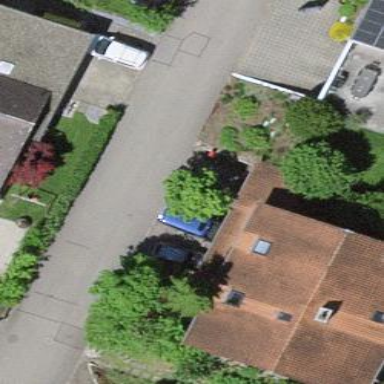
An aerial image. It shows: View of roof of building.